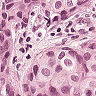
Metastatic tissue present: yes